The image is a continuous-wavelet scalogram (time versus scale) of a rotating-machine vibration signal. Based on the visible evidence, which rotor condition applies: normal, misalignment, unbalance, looseness?
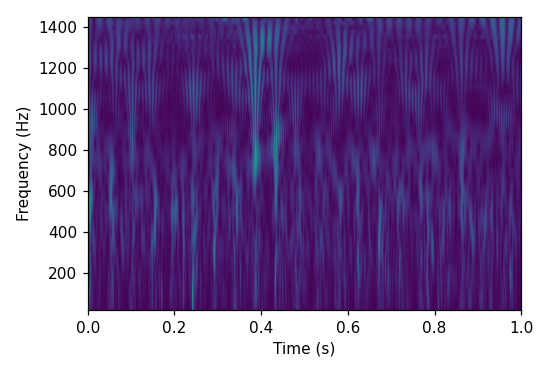
Answer: looseness